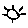
Label: sun